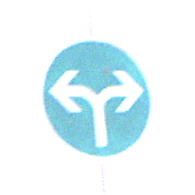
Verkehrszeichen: VorgeschriebeneFahrtrichtungRechtsOderLinks
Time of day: MorningAfternoon
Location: Outdoor (Urban)
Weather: Clear
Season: NotSpecified
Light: Natural